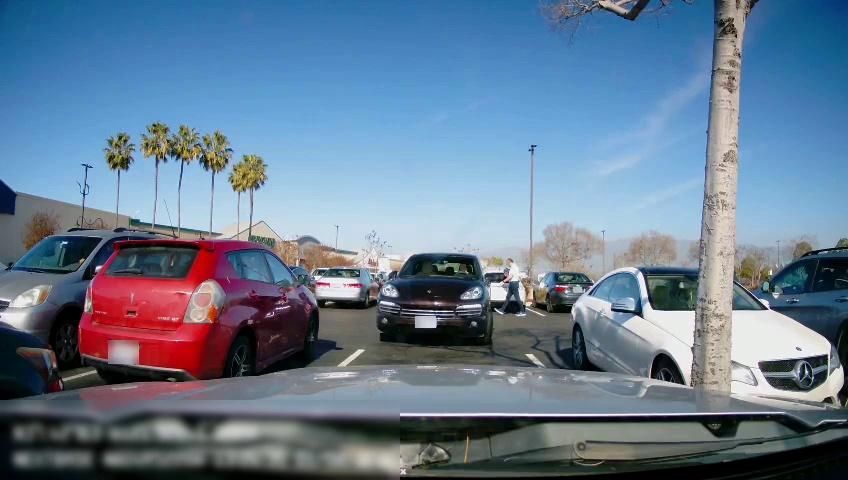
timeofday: Day
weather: Sunny
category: Drivable Space
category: Vehicles | Car
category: Vehicles | Car
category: Vehicles | SUV
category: Vehicles | Car
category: Vehicles | SUV
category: Vehicles | Car
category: Vehicles | Car
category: Vehicles | SUV
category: Vehicles | Car
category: Pedestrians
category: Vehicles | SUV
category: Vehicles | Car
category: Vehicles | Car